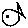
Label: fish